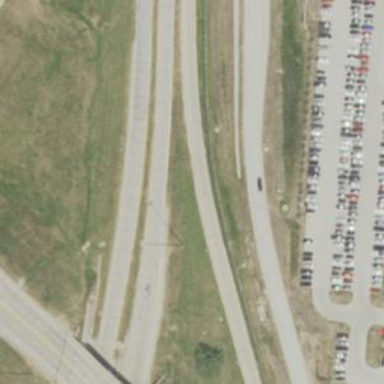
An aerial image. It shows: Primary highway.